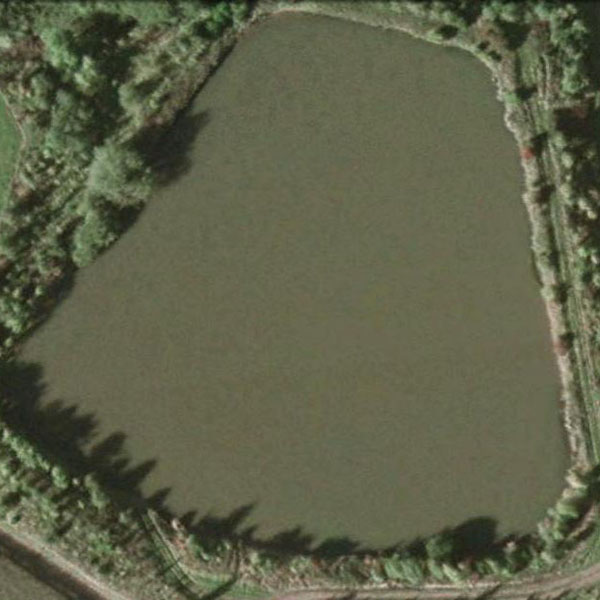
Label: Pond